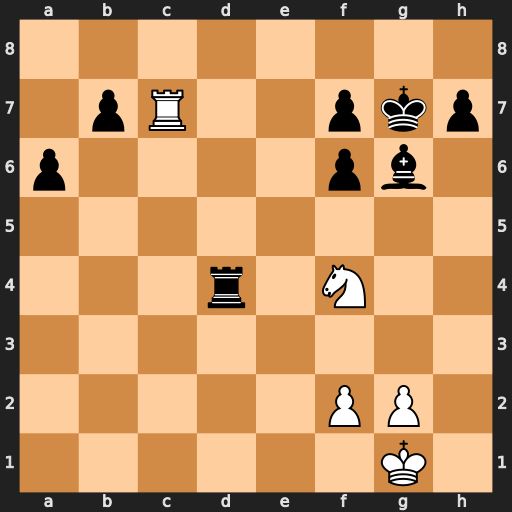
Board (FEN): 8/1pR2pkp/p4pb1/8/3r1N2/8/5PP1/6K1
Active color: w
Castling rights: -
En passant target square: -
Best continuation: Ne6+ Kh6 Nxd4